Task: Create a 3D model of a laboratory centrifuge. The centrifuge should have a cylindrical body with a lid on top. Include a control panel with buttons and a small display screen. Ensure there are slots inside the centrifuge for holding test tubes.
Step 500:
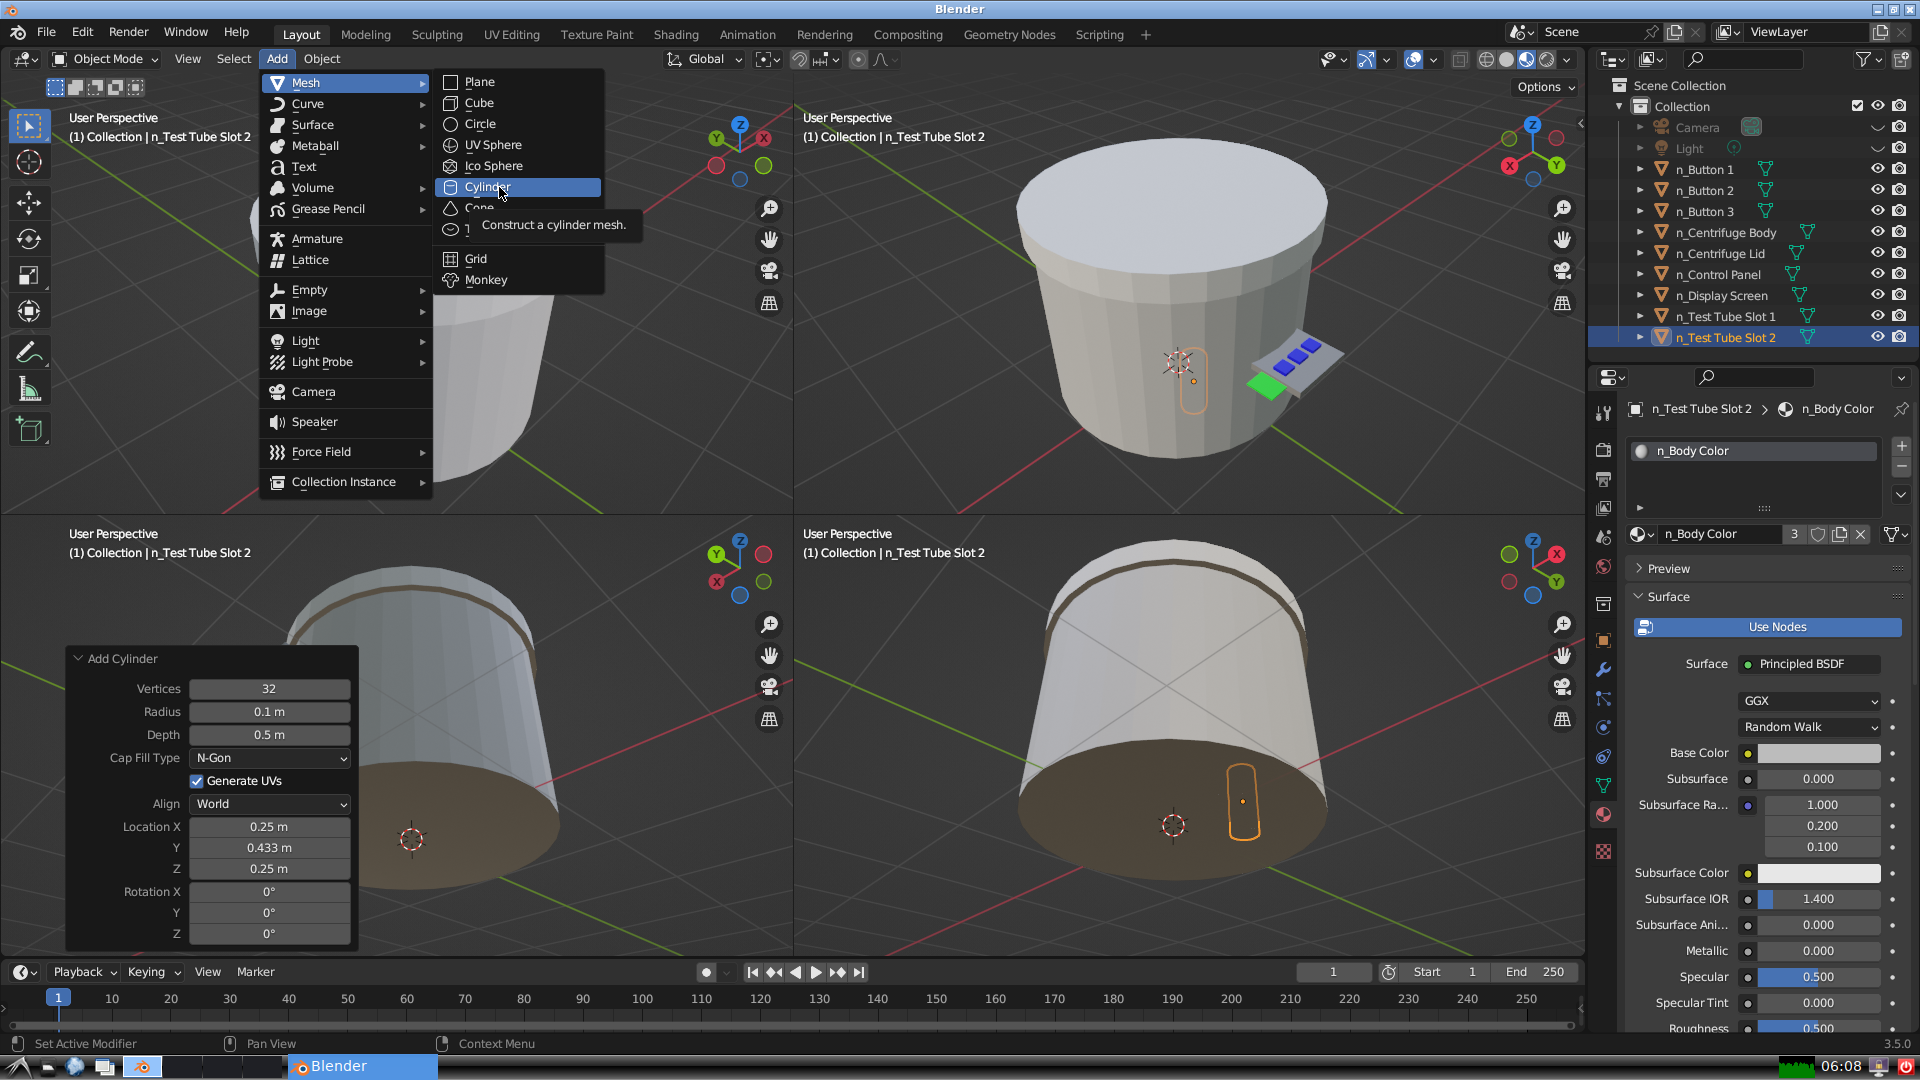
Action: click: no